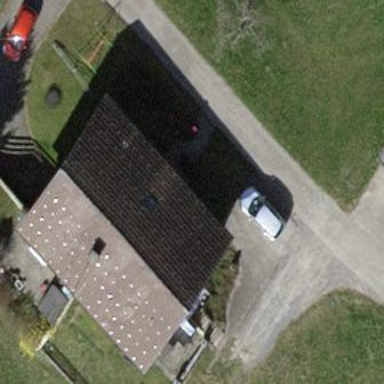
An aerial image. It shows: Simple and straightforward house.